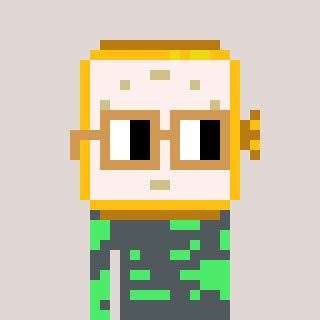
a pixel art character with square brown glasses, a watch-shaped head and a teal-colored body on a warm background